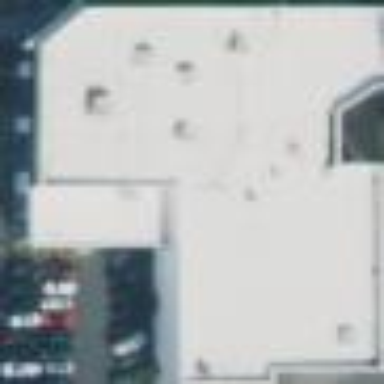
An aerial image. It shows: Building housing car shop.